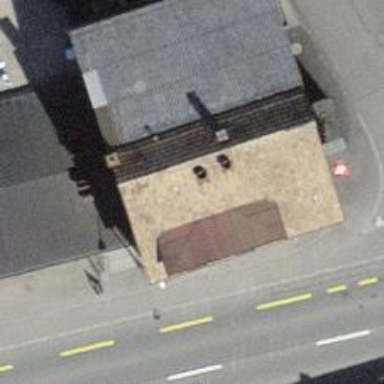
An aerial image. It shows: Restaurant.